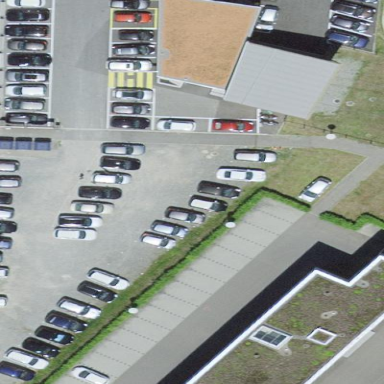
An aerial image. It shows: Parking area with surface.